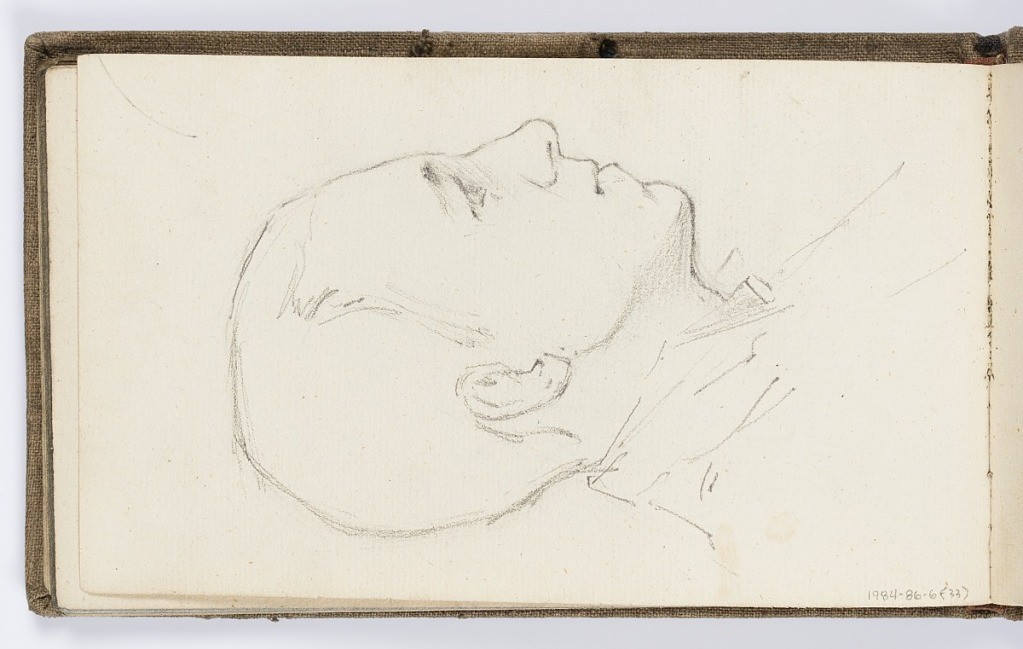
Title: Sketchbook Page: Portrait of Man in Profile
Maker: Kenyon Cox, American, 1856–1919
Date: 1877–78
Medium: Graphite on laid paper
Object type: Sketchbook folio
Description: Portrait of man with close-cut hair shown in right profile.